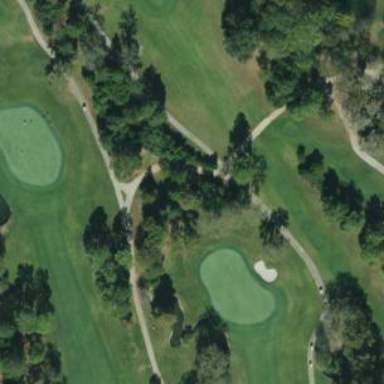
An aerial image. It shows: Path used for both walking and golf.